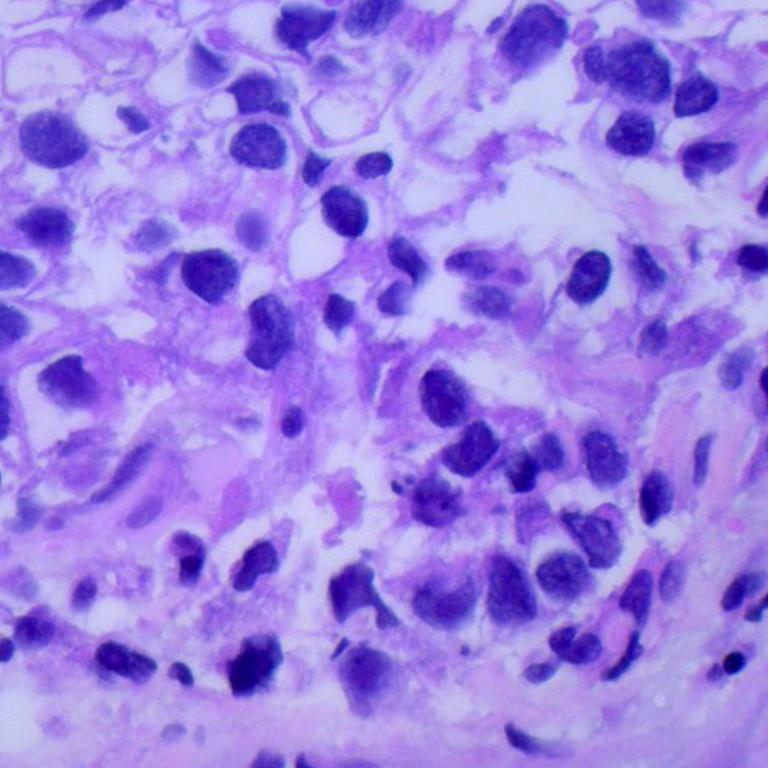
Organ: lung
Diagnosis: adenocarcinomas